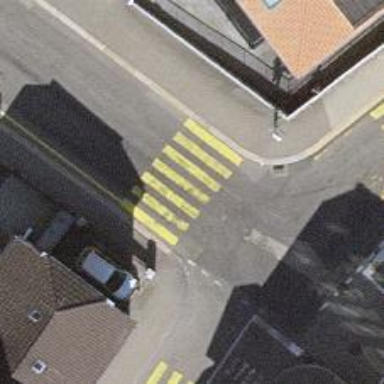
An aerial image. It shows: Zebra crossing on the road.